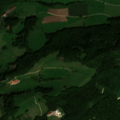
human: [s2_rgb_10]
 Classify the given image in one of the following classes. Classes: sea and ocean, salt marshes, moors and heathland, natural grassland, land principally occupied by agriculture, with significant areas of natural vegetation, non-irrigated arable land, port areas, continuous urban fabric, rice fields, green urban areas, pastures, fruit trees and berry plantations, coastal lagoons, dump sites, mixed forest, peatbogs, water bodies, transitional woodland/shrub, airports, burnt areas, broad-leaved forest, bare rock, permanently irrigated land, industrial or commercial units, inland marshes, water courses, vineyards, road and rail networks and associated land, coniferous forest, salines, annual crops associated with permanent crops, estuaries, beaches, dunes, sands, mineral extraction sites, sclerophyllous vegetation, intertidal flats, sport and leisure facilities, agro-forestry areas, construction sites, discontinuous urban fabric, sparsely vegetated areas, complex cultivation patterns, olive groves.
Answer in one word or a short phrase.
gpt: pastures, land principally occupied by agriculture, with significant areas of natural vegetation, mixed forest